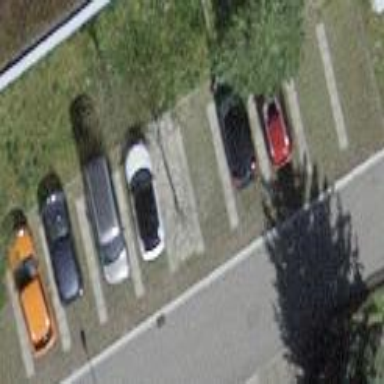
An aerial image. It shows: Street side parking area.